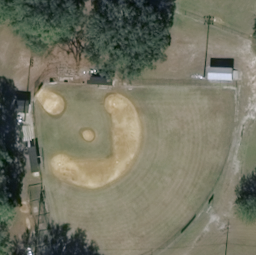
Label: baseball diamond